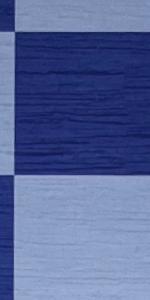
Label: Empty